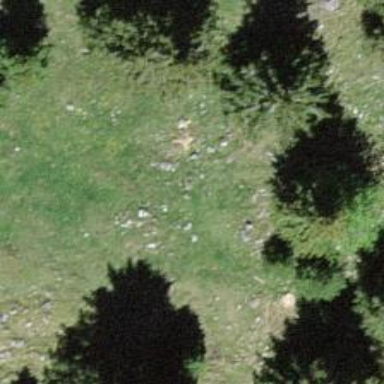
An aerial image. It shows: Needle-leaved tree in nature.